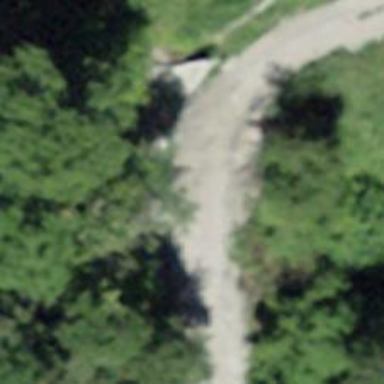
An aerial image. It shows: Gravel track with grade2 tracktype.